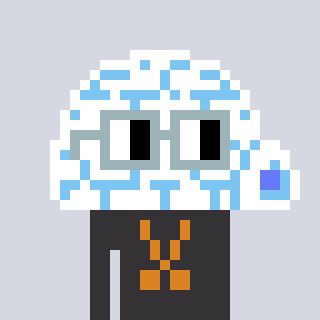
a pixel art character with square dark gray glasses, a igloo-shaped head and a grayscale-colored body on a cool background